Field crop: maize
Growth stage: 1
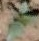
Species: datura